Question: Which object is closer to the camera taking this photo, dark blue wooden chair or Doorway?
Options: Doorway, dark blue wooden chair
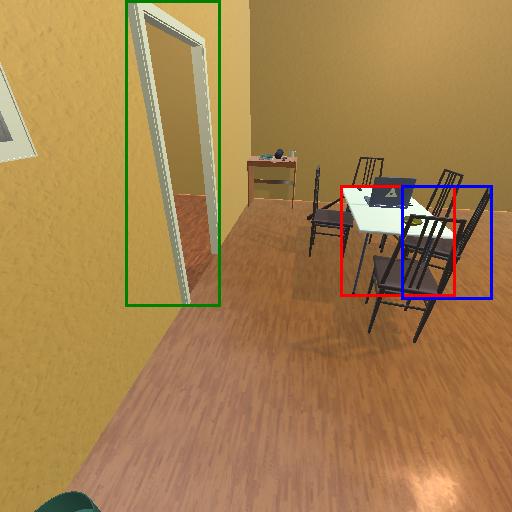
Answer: Doorway